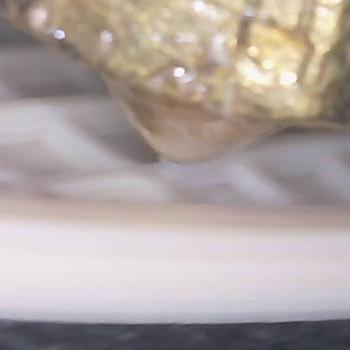
Flow rate: 178%